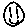
Label: smiley face